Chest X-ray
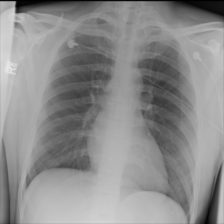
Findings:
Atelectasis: negative
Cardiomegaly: negative
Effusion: negative
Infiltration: negative
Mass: negative
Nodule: negative
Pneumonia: negative
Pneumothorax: negative
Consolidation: negative
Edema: negative
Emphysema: negative
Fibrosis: negative
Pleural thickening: negative
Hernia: negative